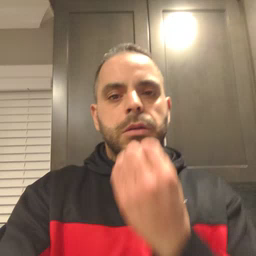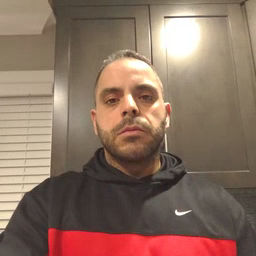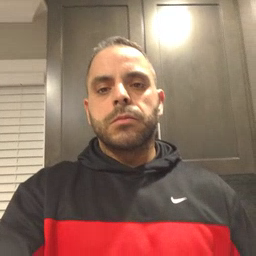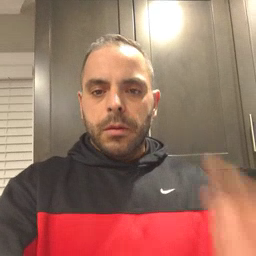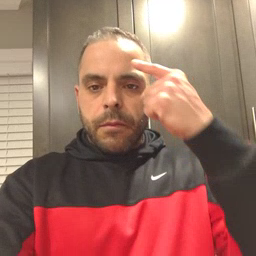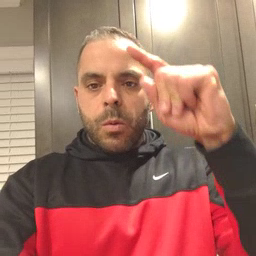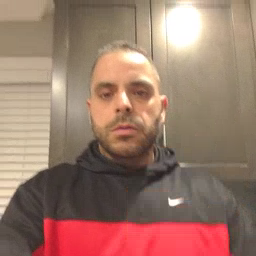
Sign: for